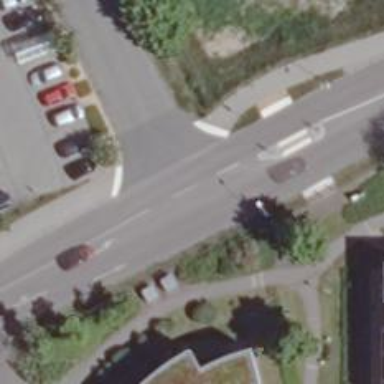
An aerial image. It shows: Tertiary road with asphalt surface and sidewalk on the left.